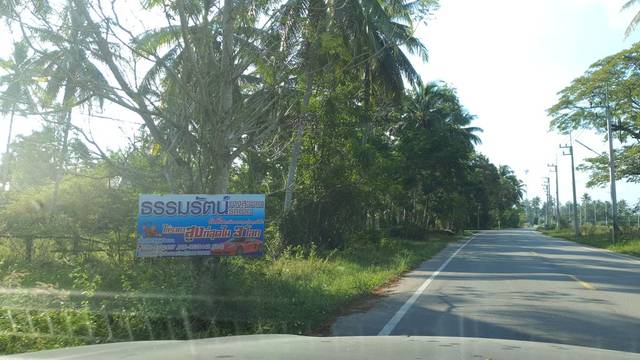
Region: Thailand
Coordinates: 11.353, 99.564